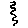
Label: zigzag